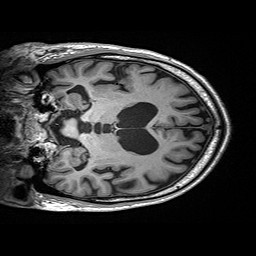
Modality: T1w
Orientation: coronal
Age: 82
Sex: male
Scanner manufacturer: siemens
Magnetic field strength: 3 T
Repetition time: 2.2 s
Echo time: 0.00245 s